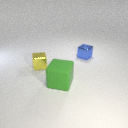
small blue metal cube behind small yellow metal cube